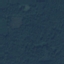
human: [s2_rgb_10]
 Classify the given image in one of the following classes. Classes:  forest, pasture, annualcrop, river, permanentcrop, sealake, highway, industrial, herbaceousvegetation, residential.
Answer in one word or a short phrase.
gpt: Forest